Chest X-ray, AP view. Patient: 50 years old, sex M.
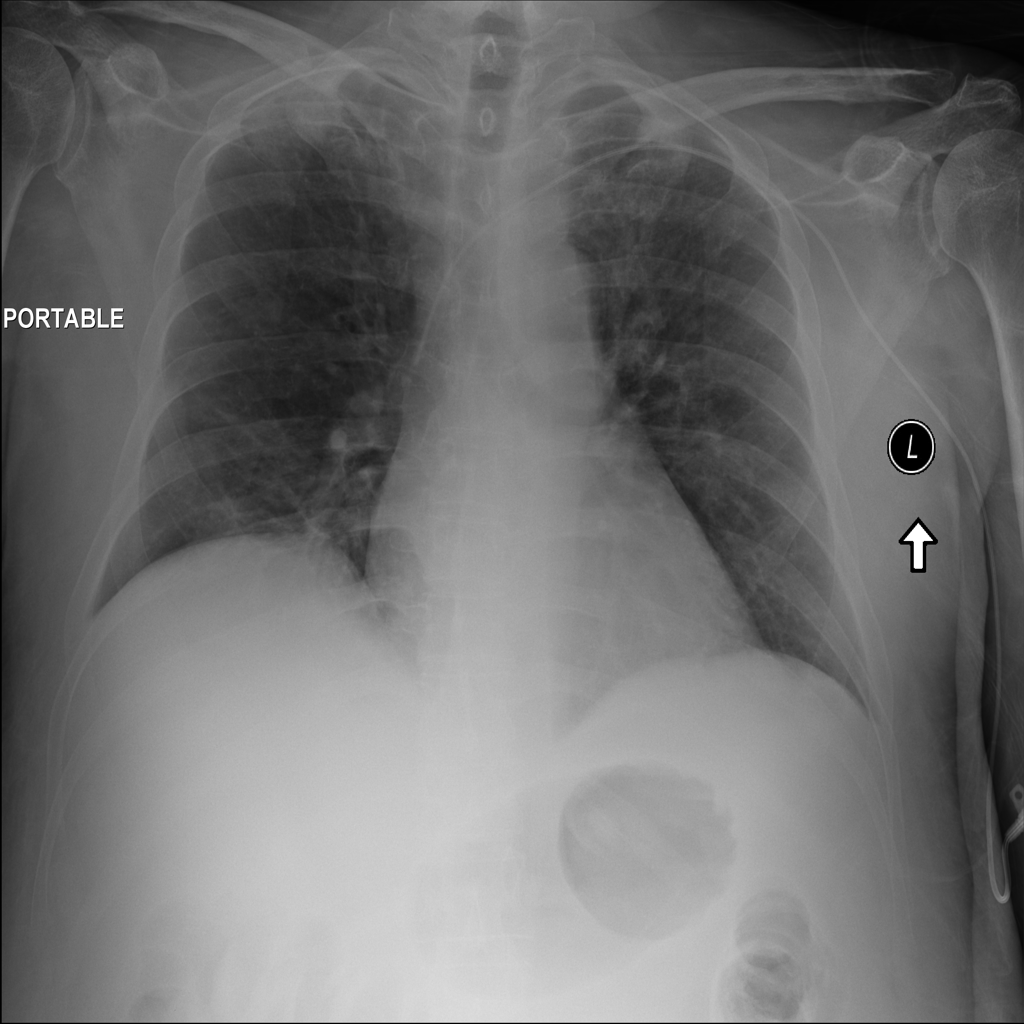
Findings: No Finding